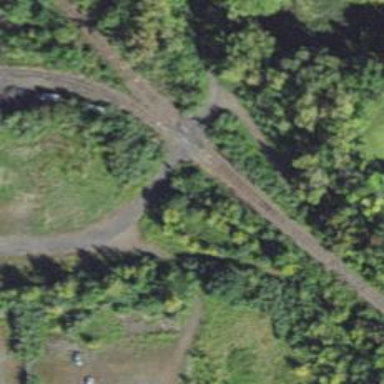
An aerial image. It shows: Railway track.